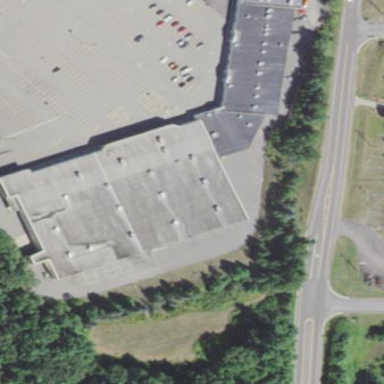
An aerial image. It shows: Commercial building.